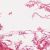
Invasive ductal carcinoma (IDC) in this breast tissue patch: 0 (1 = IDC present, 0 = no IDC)